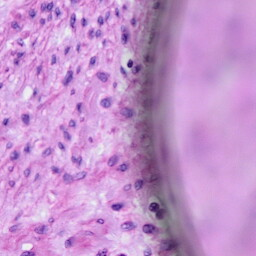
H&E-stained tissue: Cervix